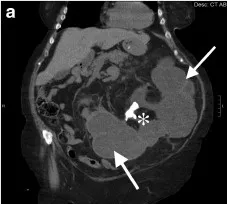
Noncontrast CT images of a 64-year-old woman with chronically obstructed horseshoe kidney. (a) Noncontrast CT (May 2016) shows left moiety of horseshoe kidney obstructed with staghorn calculus (*), causing massive pyonephrosis (arrows).
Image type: radiology (ct)